Question: I go through the following android documentation: "App Widgets with Collections" to create a widget that shows a list of text. Everything works fine and it works just as I wanted it to work.
Now instead of showing a list of text, I want to show a list of images that are stored in an sd-card.
So how that can be done in my code that I have implemented. If anyone has some ideas on this, please help me to solve this.
'''
public class WidgetProvider extends AppWidgetProvider
{
public static String EXTRA_WORD=
"com.commonsware.android.appwidget.lorem.WORD";
@Override
public void onUpdate(Context ctxt, AppWidgetManager appWidgetManager,
int[] appWidgetIds)
{
for (int i=0; i<appWidgetIds.length; i++)
{
Intent svcIntent=new Intent(ctxt, WidgetService.class);
svcIntent.putExtra(AppWidgetManager.EXTRA_APPWIDGET_ID, appWidgetIds[i]);
svcIntent.setData(Uri.parse(svcIntent.toUri(Intent.URI_INTENT_SCHEME)));
RemoteViews widget=new RemoteViews(ctxt.getPackageName(),
R.layout.widget);
widget.setRemoteAdapter(appWidgetIds[i], R.id.words,
svcIntent);
Intent clickIntent=new Intent(ctxt, LoremActivity.class);
PendingIntent clickPI=PendingIntent
.getActivity(ctxt, 0,
clickIntent,
PendingIntent.FLAG_UPDATE_CURRENT);
widget.setPendingIntentTemplate(R.id.words, clickPI);
appWidgetManager.updateAppWidget(appWidgetIds[i], widget);
}
super.onUpdate(ctxt, appWidgetManager, appWidgetIds);
}
}
'''
'''
public class WidgetService extends RemoteViewsService
{
@Override
public RemoteViewsFactory onGetViewFactory(Intent intent)
{
return(new WidgetDisplay(this.getApplicationContext(),
intent));
}
}
'''
'''
public class WidgetDisplay implements RemoteViewsService.RemoteViewsFactory
{
private static final String[] items={"Red", "Green", "Blue", "Pink", "Orange"};
private Context ctxt=null;
private int appWidgetId;
public WidgetDisplay(Context ctxt, Intent intent)
{
this.ctxt=ctxt;
appWidgetId=intent.getIntExtra(AppWidgetManager.EXTRA_APPWIDGET_ID,
AppWidgetManager.INVALID_APPWIDGET_ID);
}
@Override
public void onCreate()
{
// no-op
}
@Override
public void onDestroy()
{
// no-op
}
@Override
public int getCount()
{
return(items.length);
}
@Override
public RemoteViews getViewAt(int position)
{
RemoteViews row=new RemoteViews(ctxt.getPackageName(),
R.layout.row);
row.setTextViewText(android.R.id.text1, items[position]);
Intent i=new Intent();
Bundle extras=new Bundle();
extras.putString(WidgetProvider.EXTRA_WORD, items[position]);
i.putExtras(extras);
row.setOnClickFillInIntent(android.R.id.text1, i);
return(row);
}
@Override
public RemoteViews getLoadingView()
{
return(null);
}
@Override
public int getViewTypeCount()
{
return(1);
}
@Override
public long getItemId(int position)
{
return(position);
}
@Override
public boolean hasStableIds()
{
return(true);
}
@Override
public void onDataSetChanged()
{
// no-op
}
}
'''
'''
<?xml version="1.0" encoding="utf-8"?>
<ListView xmlns:android="http://schemas.android.com/apk/res/android"
android:id="@+id/words"
android:layout_width="match_parent"
android:layout_height="match_parent"
android:layout_marginTop="3dp"
android:layout_marginLeft="3dp"
android:background="@drawable/widget_frame"
/>
'''
'''
<TextView xmlns:android="http://schemas.android.com/apk/res/android"
android:id="@android:id/text1"
android:layout_width="match_parent"
android:layout_height="wrap_content"
android:textAppearance="?android:attr/textAppearanceLarge"
android:gravity="center_vertical"
android:paddingLeft="6dip"
android:minHeight="?android:attr/listPreferredItemHeight"
/>
'''
'''
<appwidget-provider xmlns:android="http://schemas.android.com/apk/res/android"
android:minWidth="146dip"
android:minHeight="146dip"
android:updatePeriodMillis="0"
android:initialLayout="@layout/widget"
android:autoAdvanceViewId="@+id/words"
android:previewImage="@drawable/preview"
android:resizeMode="vertical"
/>
'''

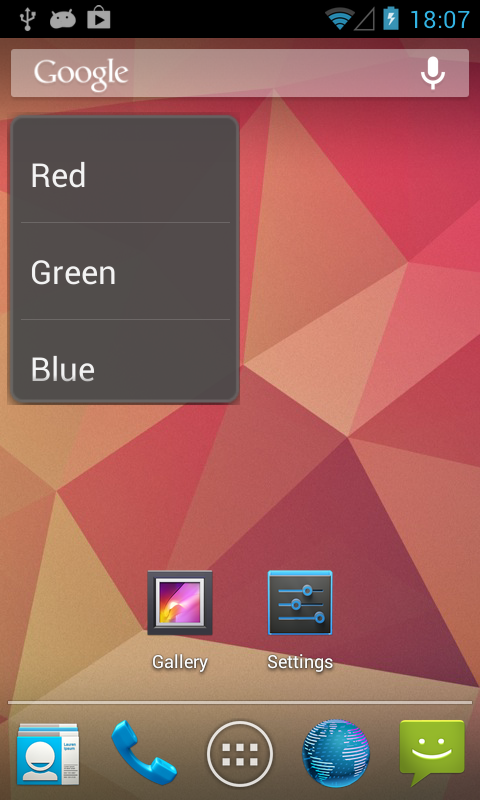
Answer: I am used this way and work well.
Change textview to imageview in
'''
public WidgetDisplay(Context ctxt, Intent intent)
{
this.ctxt=ctxt;
appWidgetId=intent.getIntExtra(AppWidgetManager.EXTRA_APPWIDGET_ID,
AppWidgetManager.INVALID_APPWIDGET_ID);
setImageinView(this.ctxt);
}
private void setImageinView(Context context) {
//read sd card and store bitmap in arrayListBitmap;
}
@Override
public RemoteViews getViewAt(int position) {
remoteView = new RemoteViews(ctxt.getPackageName(), R.layout.row);
remoteView.setImageViewBitmap(R.id.image_photo1,arrayListBitmap.get(i));
}
'''
simple you have to read sd card store data in to arraylist.
set size to .
now set image in your imageview.
If any query then welcome.